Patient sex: F
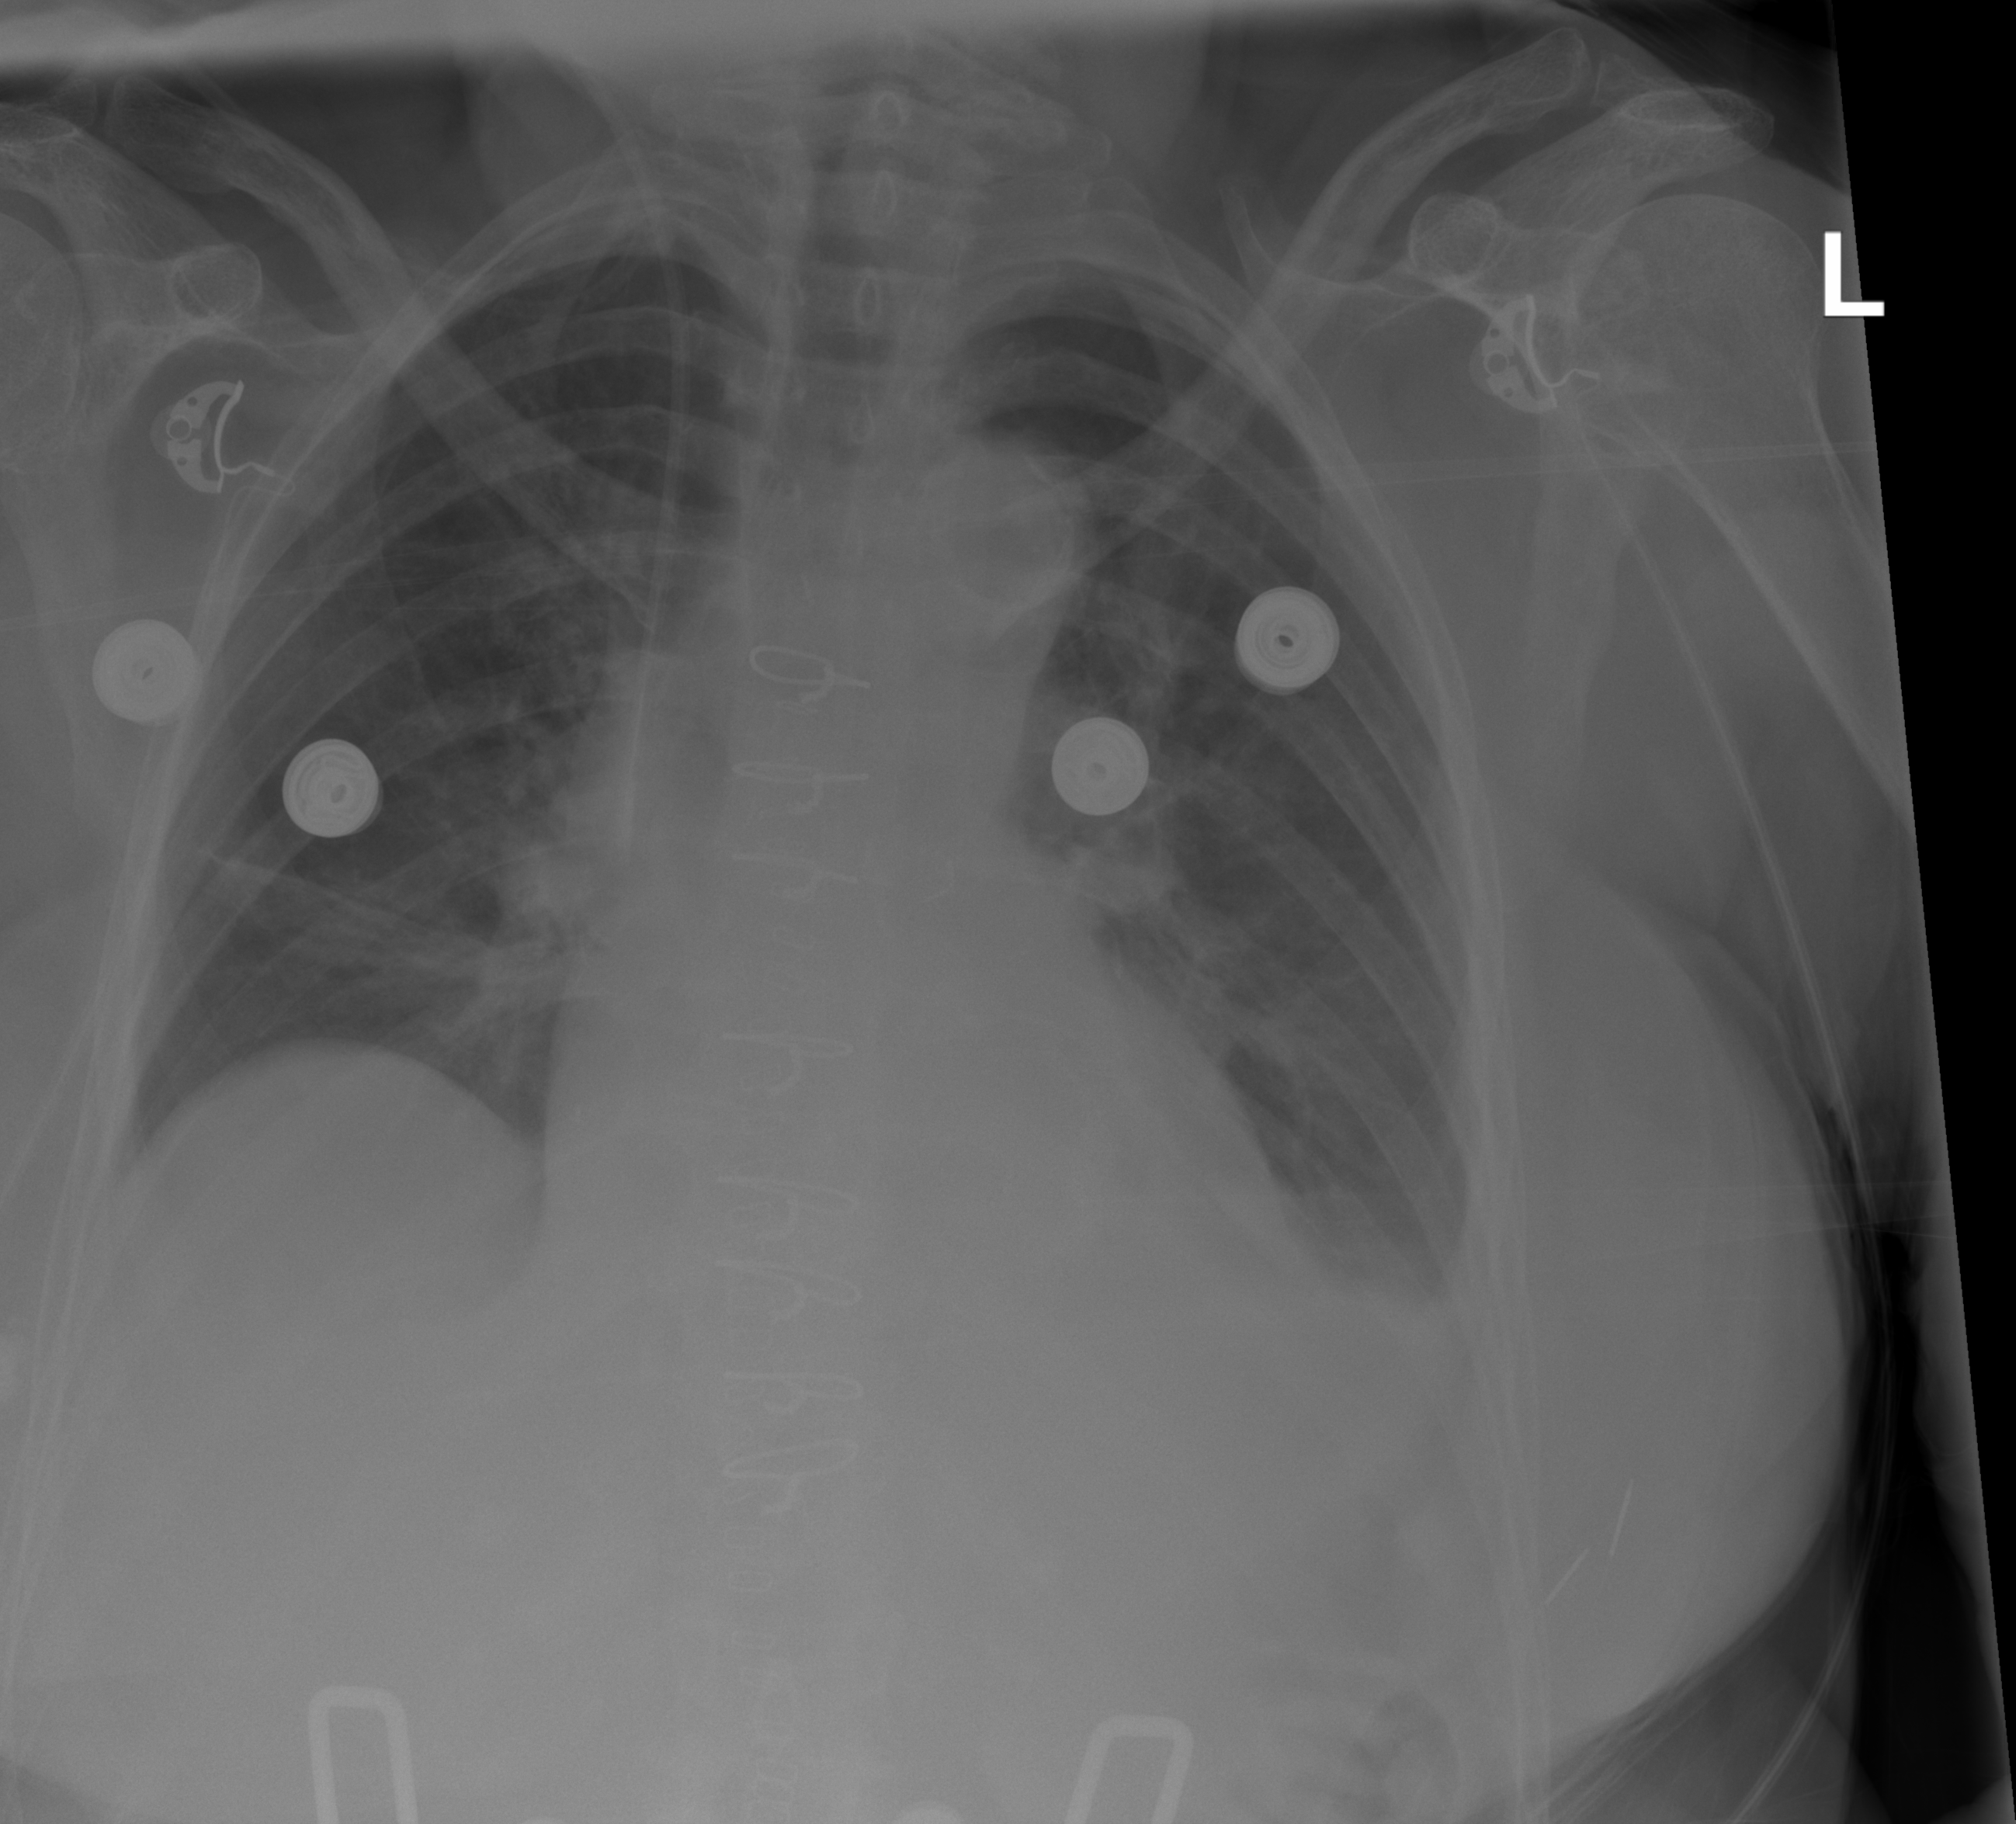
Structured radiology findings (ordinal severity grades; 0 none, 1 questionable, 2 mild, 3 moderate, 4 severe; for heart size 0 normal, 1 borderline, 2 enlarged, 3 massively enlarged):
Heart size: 0
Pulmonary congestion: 0
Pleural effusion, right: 0
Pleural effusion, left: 2
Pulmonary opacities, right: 0
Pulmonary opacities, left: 0
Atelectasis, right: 2
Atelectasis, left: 2